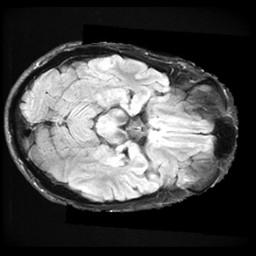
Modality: FLAIR
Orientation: axial
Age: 35
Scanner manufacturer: ge
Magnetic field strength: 3 T
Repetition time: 11 s
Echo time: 0.1497 s